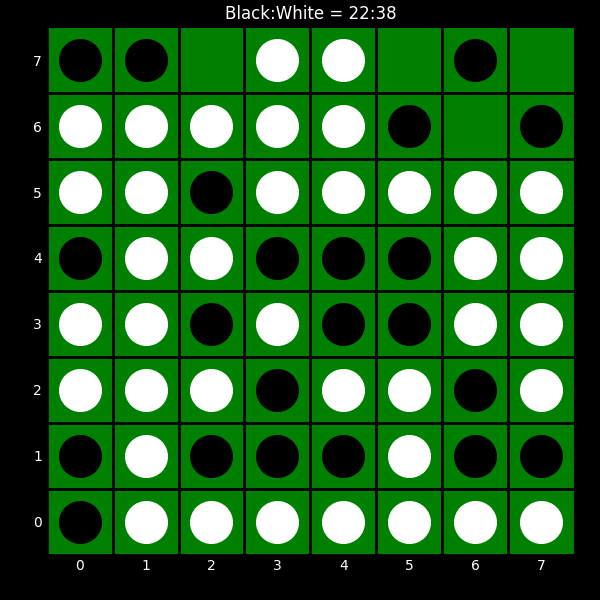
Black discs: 22
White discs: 38